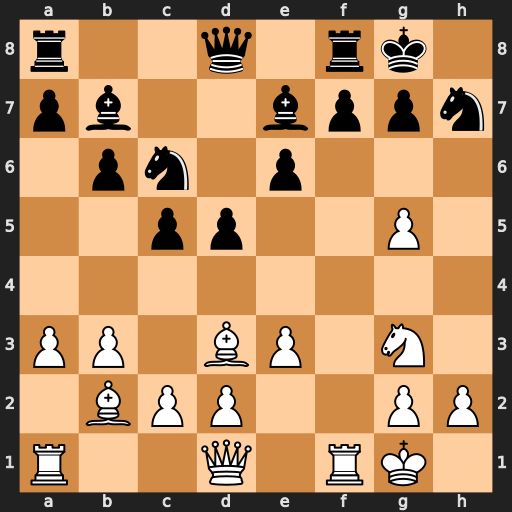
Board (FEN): r2q1rk1/pb2bppn/1pn1p3/2pp2P1/8/PP1BP1N1/1BPP2PP/R2Q1RK1
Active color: w
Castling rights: -
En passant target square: -
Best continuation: Bxh7+ Kxh7 Qh5+